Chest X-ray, PA view. Patient: 27 years old, sex M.
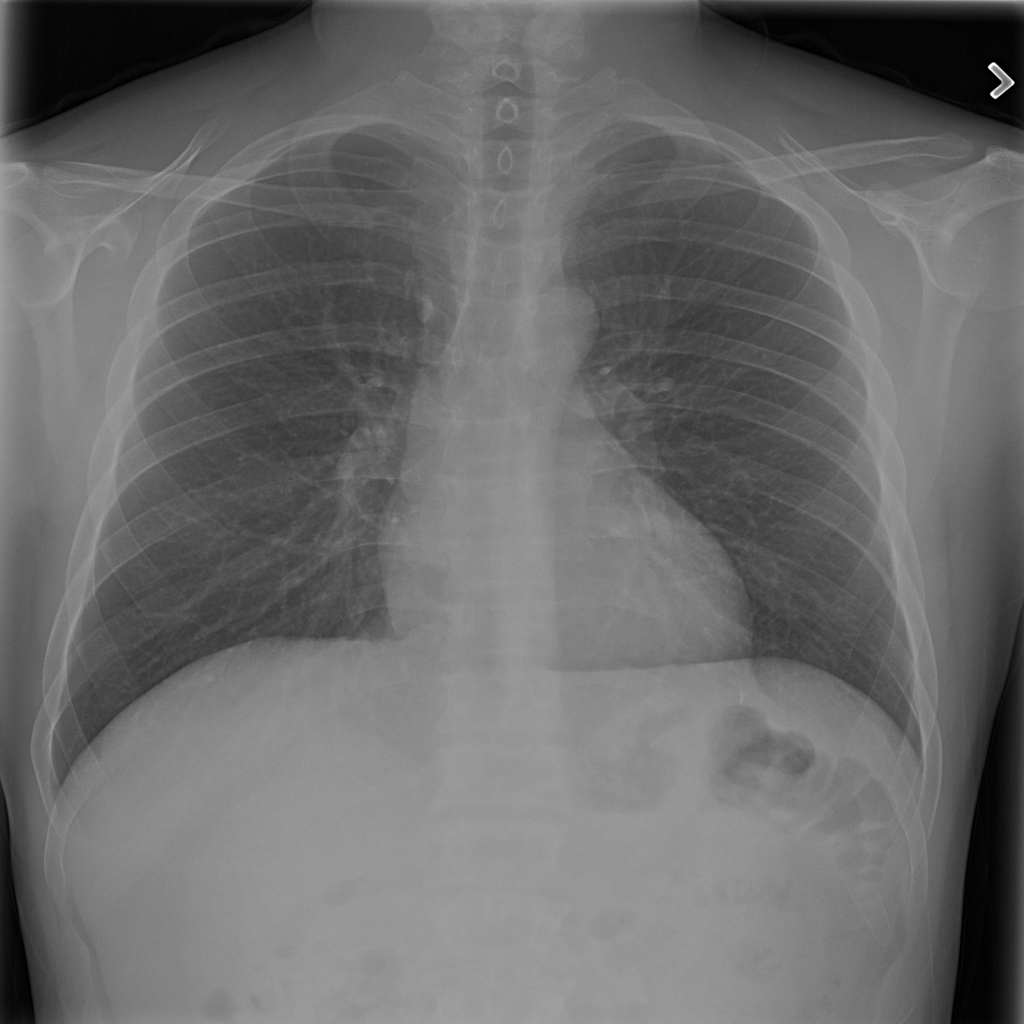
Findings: Nodule